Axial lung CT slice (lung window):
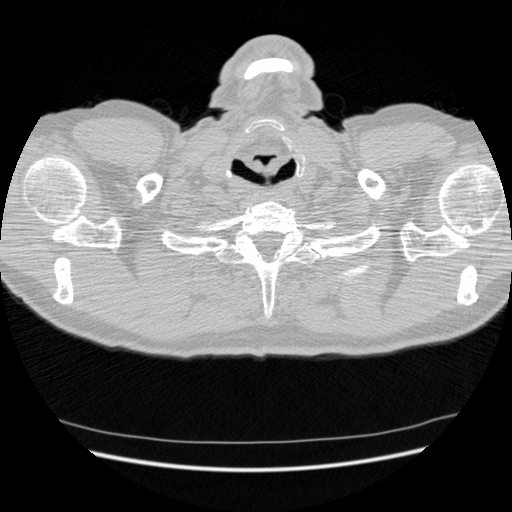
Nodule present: no